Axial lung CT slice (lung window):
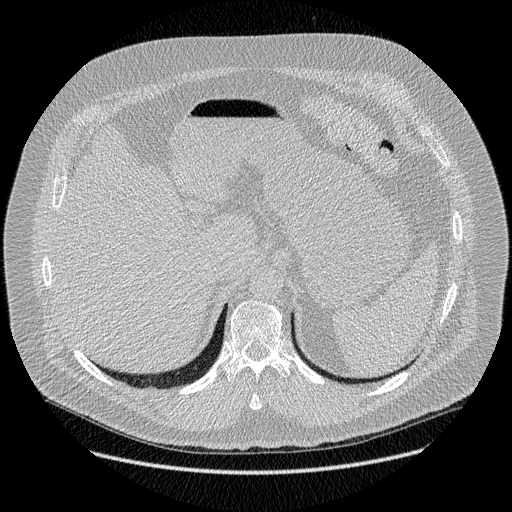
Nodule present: no